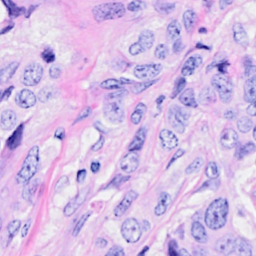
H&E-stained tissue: Breast